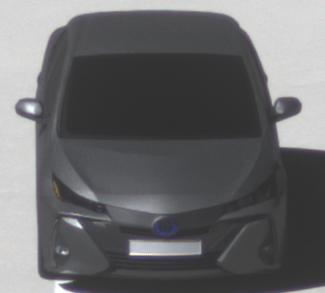
Make: Toyota
Model: Prius 1.8 Plug-In Hybrid
Detailed model: Prius (XW5) Plug-In
Model produced from: 2019/07
Model produced until: 2020/07
Doors: 5
Color: gray
Road condition: dry road
Daytime: midday
Contrast: high contrast